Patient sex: M
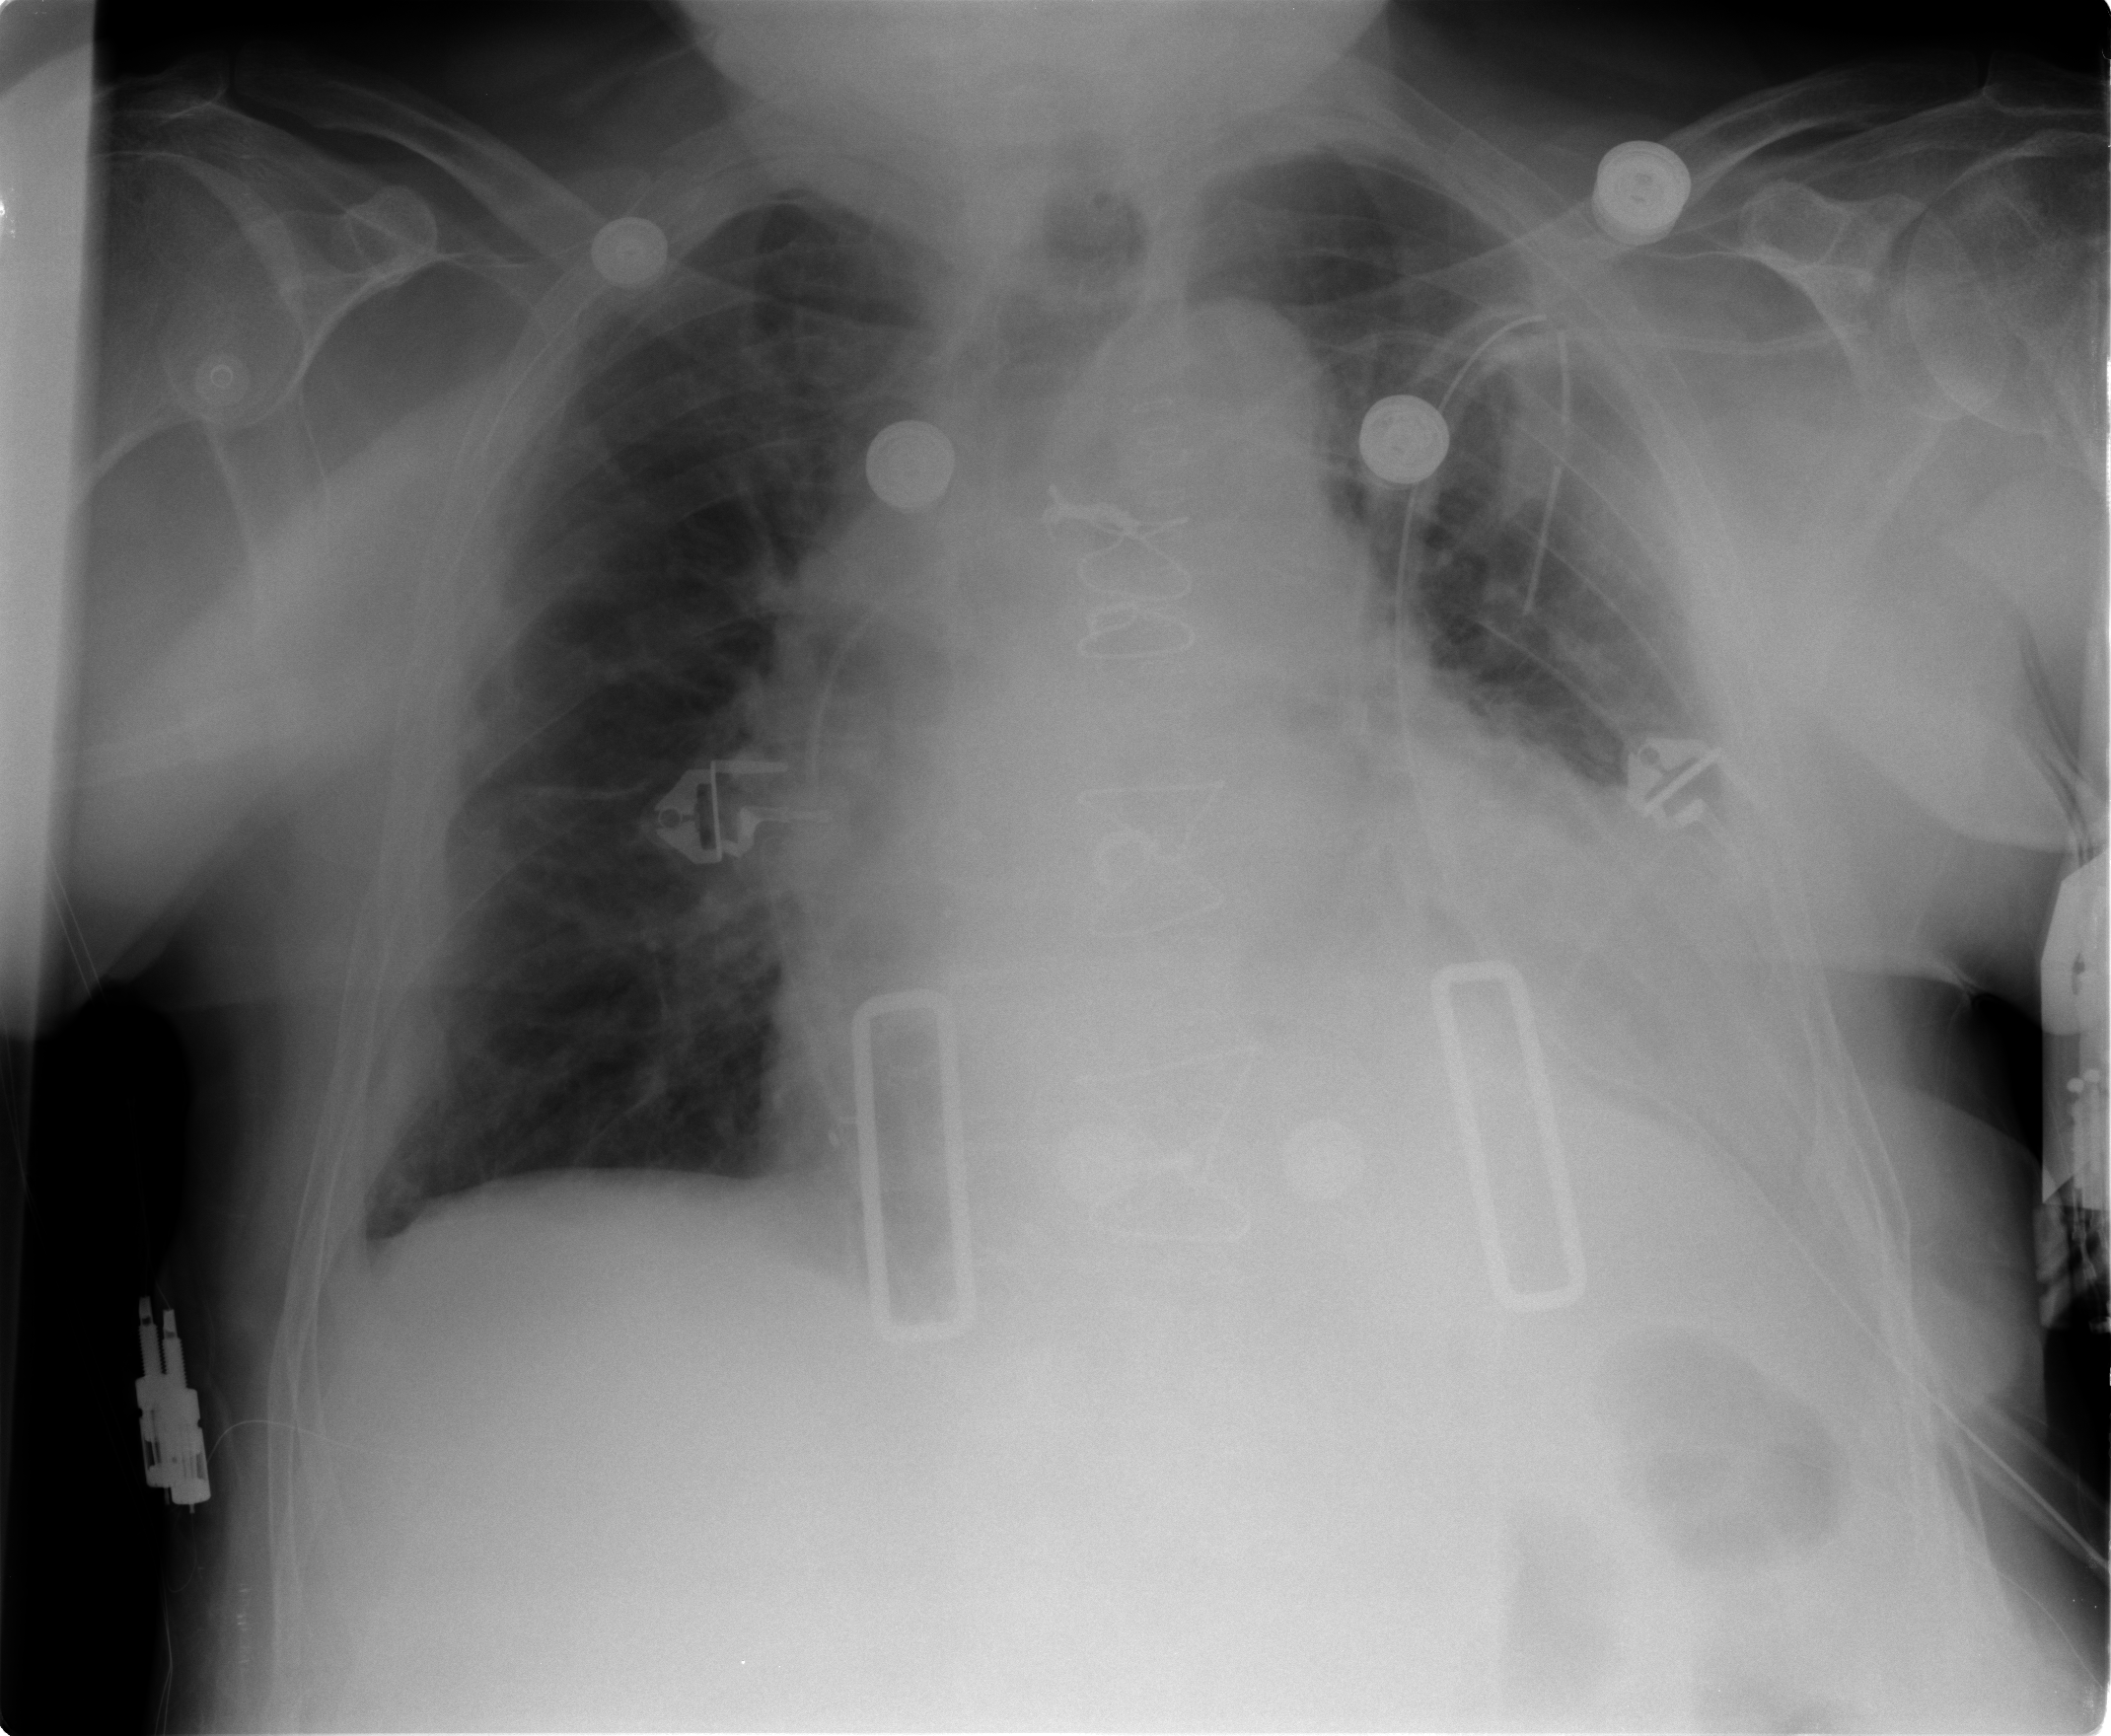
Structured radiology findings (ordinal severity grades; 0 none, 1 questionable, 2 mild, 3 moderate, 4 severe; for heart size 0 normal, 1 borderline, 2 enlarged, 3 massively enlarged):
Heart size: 3
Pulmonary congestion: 2
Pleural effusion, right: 2
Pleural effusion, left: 2
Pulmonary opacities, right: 0
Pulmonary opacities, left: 2
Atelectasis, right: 2
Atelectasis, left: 3